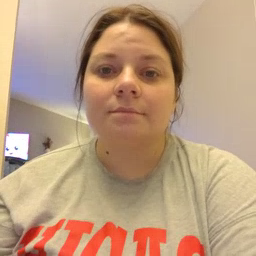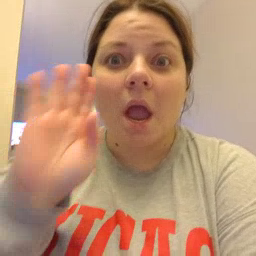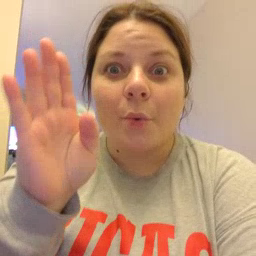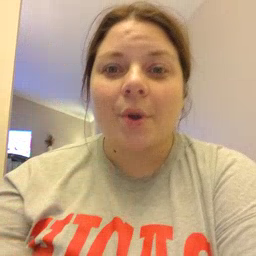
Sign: hello